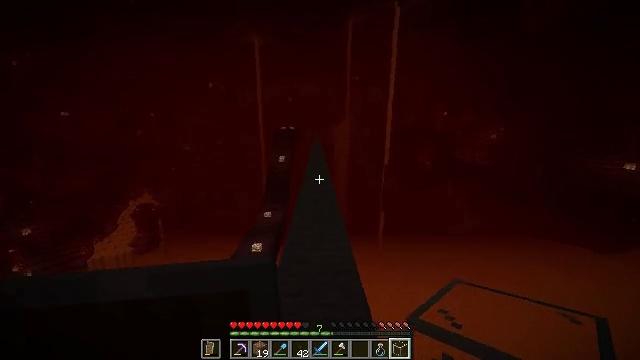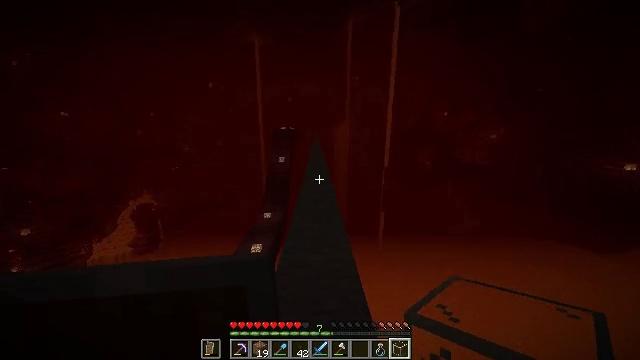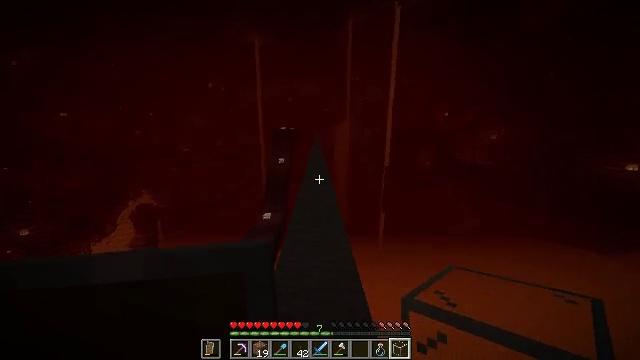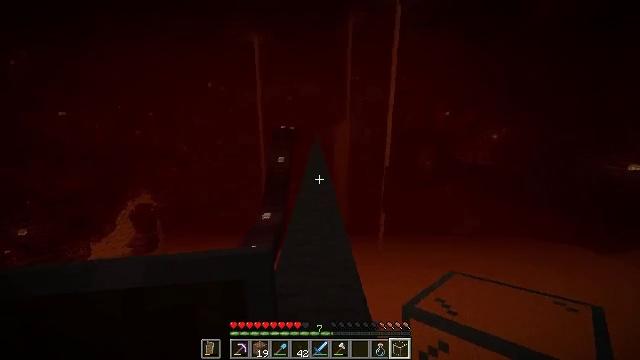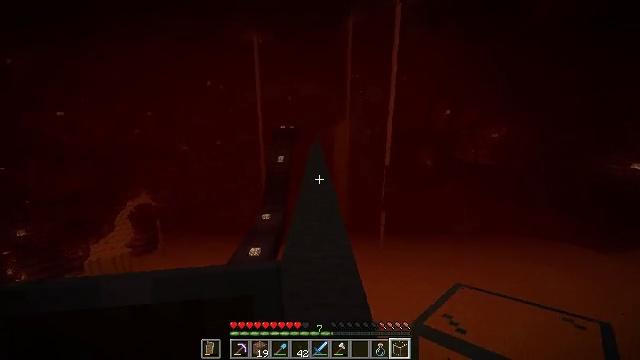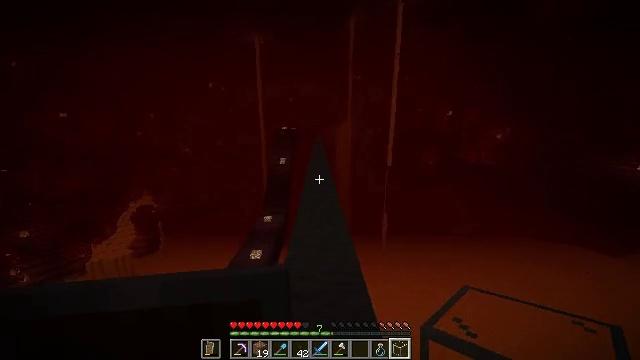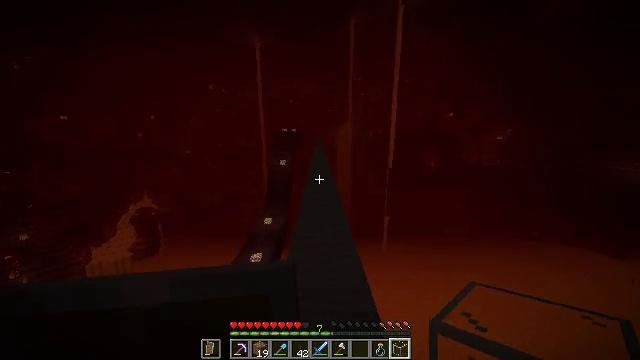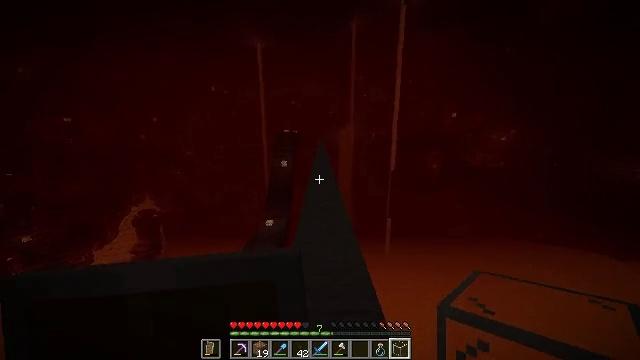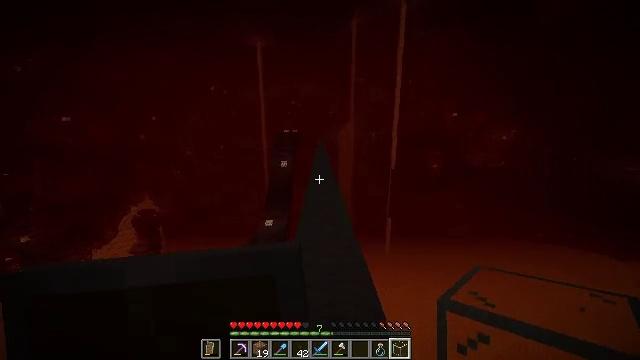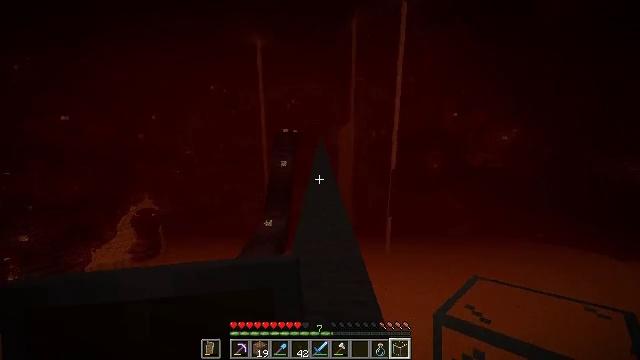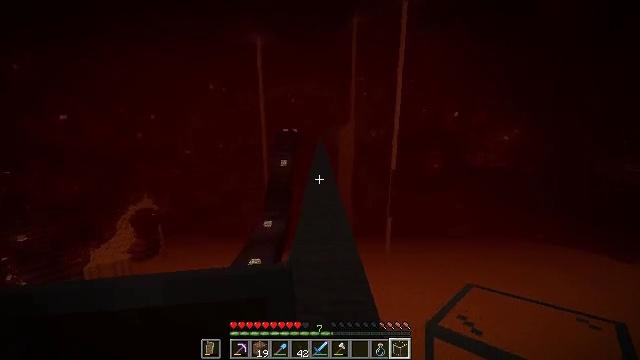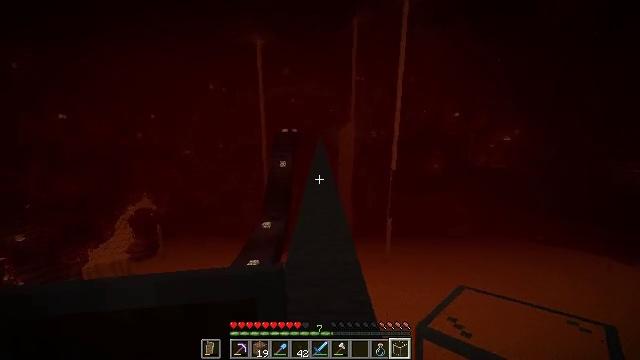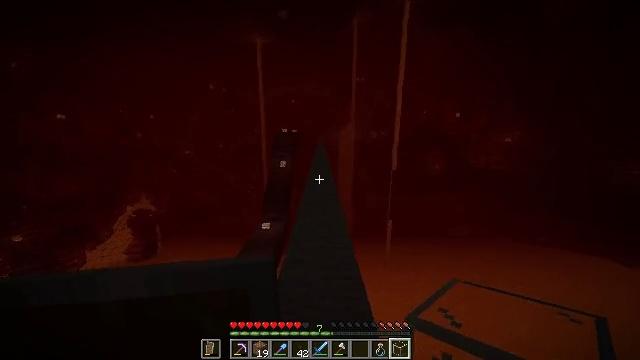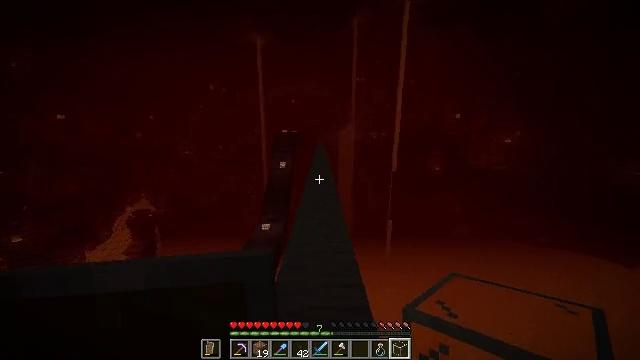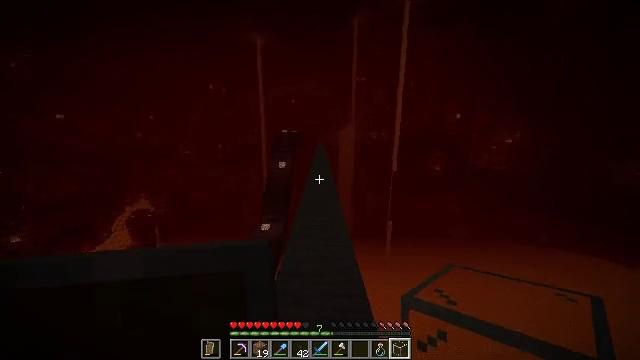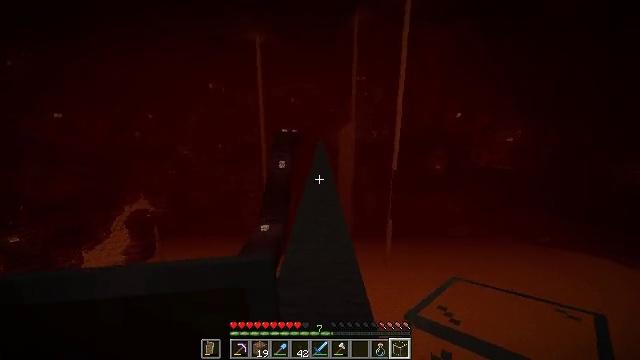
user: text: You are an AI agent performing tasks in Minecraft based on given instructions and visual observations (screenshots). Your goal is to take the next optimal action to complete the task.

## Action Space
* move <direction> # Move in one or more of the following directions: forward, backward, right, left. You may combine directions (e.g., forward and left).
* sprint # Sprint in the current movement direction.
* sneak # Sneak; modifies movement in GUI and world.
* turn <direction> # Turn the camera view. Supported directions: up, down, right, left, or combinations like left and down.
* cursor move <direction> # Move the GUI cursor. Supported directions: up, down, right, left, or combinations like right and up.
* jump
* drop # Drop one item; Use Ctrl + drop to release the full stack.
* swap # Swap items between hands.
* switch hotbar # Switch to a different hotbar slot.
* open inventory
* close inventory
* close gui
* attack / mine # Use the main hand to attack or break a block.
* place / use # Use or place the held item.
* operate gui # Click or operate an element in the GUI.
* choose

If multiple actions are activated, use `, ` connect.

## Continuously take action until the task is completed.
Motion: motion action
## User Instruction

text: Break the crimson stem to collect it.
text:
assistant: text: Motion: move forward
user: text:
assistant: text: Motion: move forward
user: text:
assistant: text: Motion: move forward
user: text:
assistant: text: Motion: move forward
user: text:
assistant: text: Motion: move forward
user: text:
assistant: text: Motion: move forward
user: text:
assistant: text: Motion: move forward
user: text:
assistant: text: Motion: move forward
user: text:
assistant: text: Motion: move forward
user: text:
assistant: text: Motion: move forward
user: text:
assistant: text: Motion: move forward
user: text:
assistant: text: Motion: move forward
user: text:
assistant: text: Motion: move forward
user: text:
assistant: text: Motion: move forward
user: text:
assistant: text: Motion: move forward
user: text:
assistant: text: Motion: move forward
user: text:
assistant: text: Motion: move forward
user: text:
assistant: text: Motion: move forward
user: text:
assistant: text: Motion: move forward
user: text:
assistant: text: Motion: move forward
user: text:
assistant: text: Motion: move forward
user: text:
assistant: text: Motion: move forward
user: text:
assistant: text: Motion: move forward
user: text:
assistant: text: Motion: move forward
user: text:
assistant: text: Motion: move forward
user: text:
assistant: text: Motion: move forward
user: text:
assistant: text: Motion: move forward
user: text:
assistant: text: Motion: move forward
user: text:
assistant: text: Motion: move forward
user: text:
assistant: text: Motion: move forward